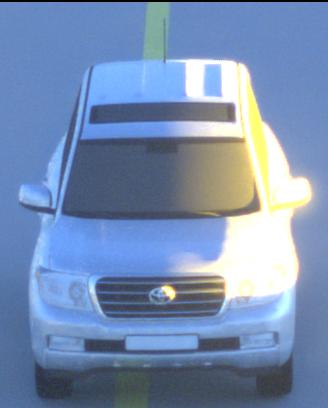
Make: Toyota
Model: Land Cruiser V8 4.7
Detailed model: Land Cruiser V8 (J20)
Model produced from: 2008/03
Model produced until: 2009/11
Doors: 5
Color: white
Road condition: dry road
Daytime: sunrise or sunset
Contrast: high contrast